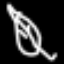
Label: leaf